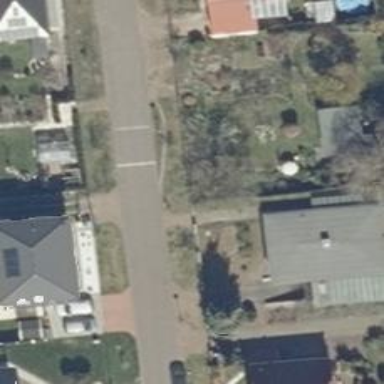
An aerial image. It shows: Bump for traffic calming.